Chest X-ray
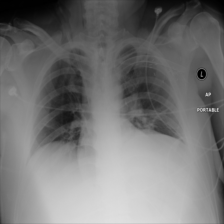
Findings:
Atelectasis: negative
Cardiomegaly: negative
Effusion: negative
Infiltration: negative
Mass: negative
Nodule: negative
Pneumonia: negative
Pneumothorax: negative
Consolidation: negative
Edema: negative
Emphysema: negative
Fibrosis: negative
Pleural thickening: negative
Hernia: negative